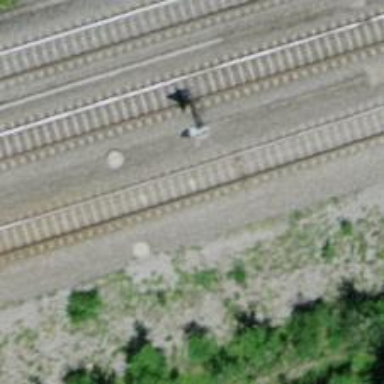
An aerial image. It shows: Siding railway line with electrified contact line for the trains.